Interaction volume radius: 10 \u00c5
Interaction volume height: 15 \u00c5
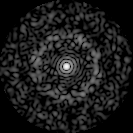
Disorder parameter: 0.8208